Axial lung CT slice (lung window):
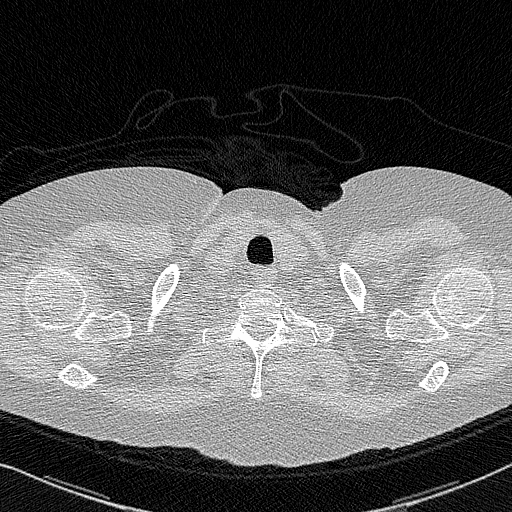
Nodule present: no